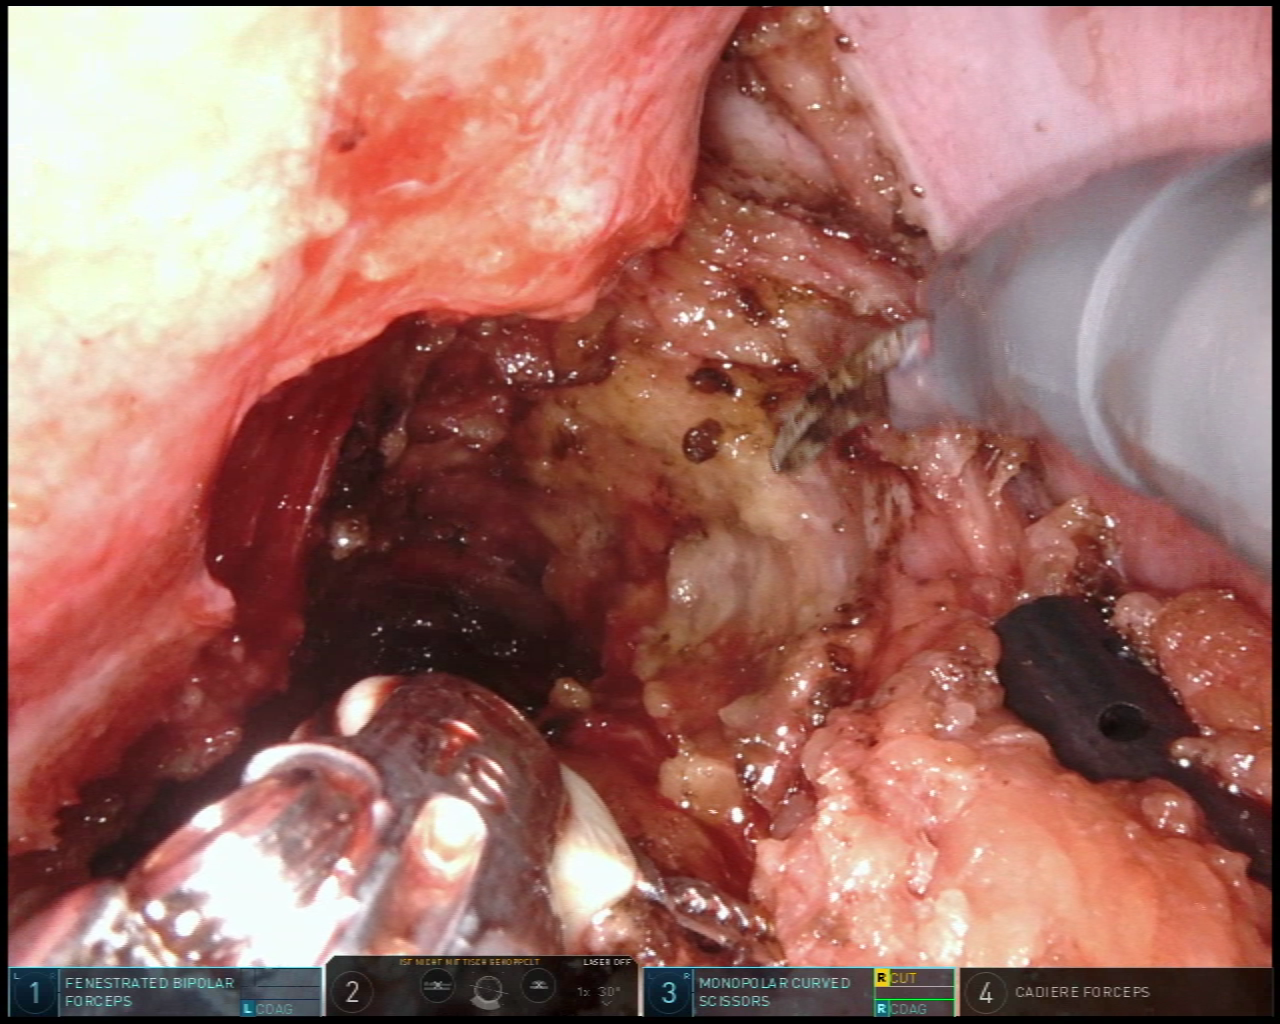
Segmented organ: vesicular_glands
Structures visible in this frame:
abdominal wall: no
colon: no
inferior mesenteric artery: no
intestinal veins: no
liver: no
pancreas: no
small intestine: no
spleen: no
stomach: no
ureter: no
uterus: no
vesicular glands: yes